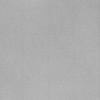
Label: dusty